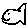
Label: fish